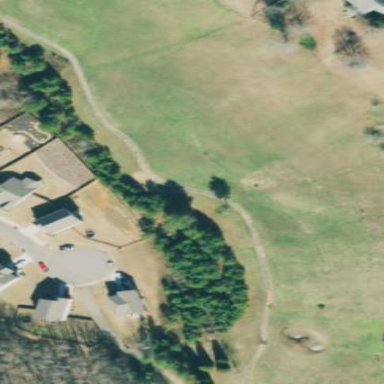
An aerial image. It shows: Rough area on grassy golf course.